Aerial crown-view tile of a tropical tree (Barro Colorado Island, Panama), acquired 20240611:
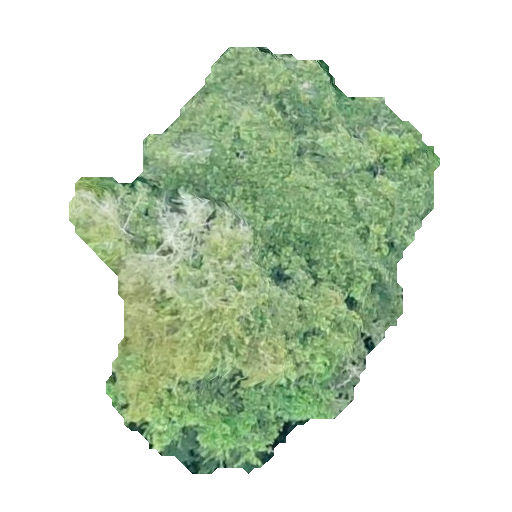
Species: Prioria copaifera
GBIF accepted scientific name: Prioria copaifera
Crown area: 158.569 m²